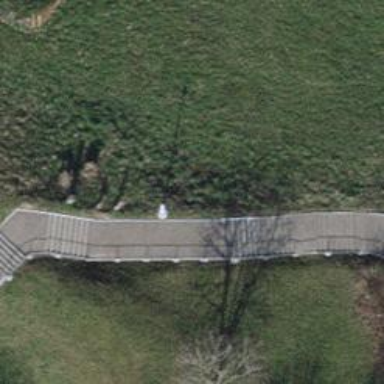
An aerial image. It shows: Road with steps.